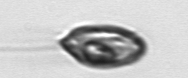
Label: Katodinium_or_Torodinium